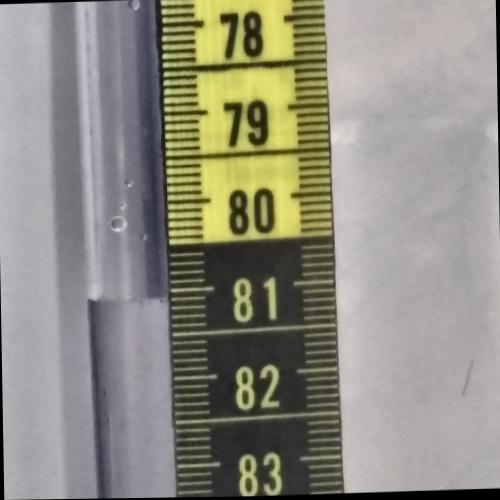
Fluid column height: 81.1 cm